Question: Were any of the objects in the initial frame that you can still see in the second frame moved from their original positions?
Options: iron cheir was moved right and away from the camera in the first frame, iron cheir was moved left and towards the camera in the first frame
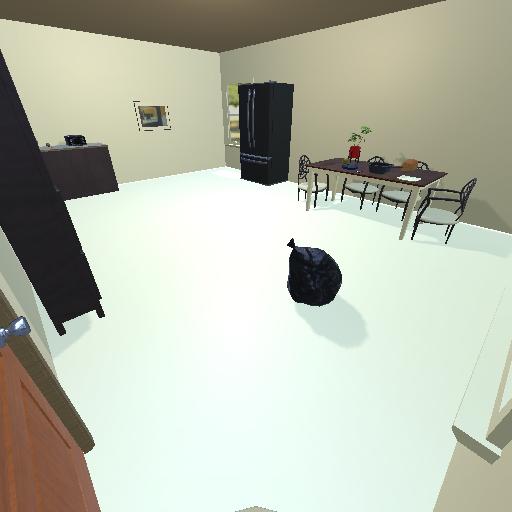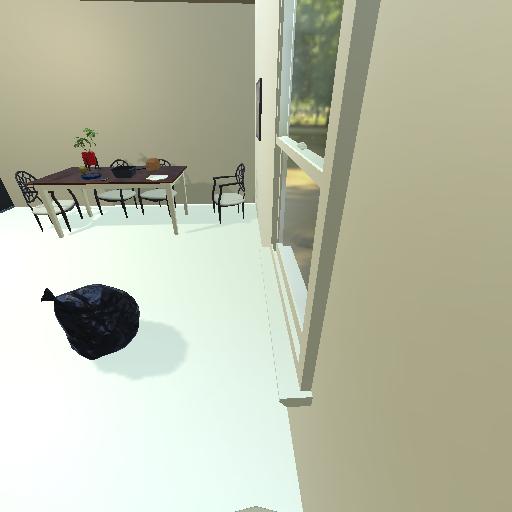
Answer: iron cheir was moved right and away from the camera in the first frame